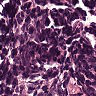
Metastatic tissue present: no